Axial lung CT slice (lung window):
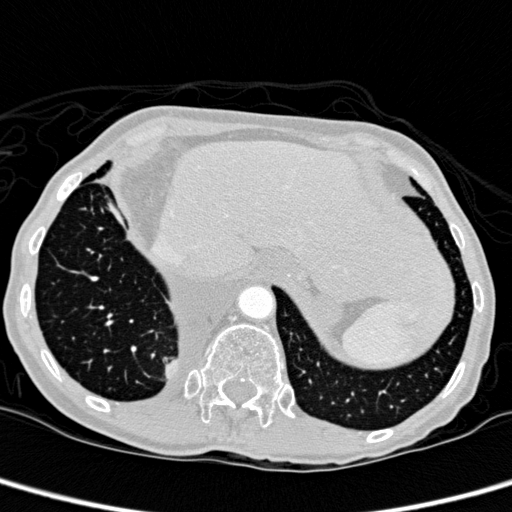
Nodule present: yes
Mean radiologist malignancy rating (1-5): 2.5